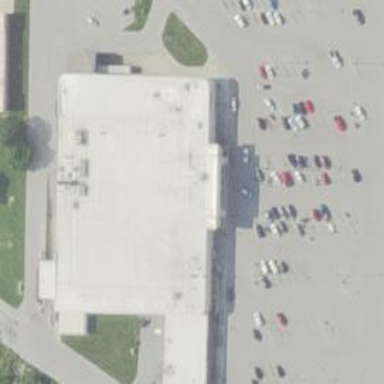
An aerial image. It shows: Supermarket.